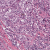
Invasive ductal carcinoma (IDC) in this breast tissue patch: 1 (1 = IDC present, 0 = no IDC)